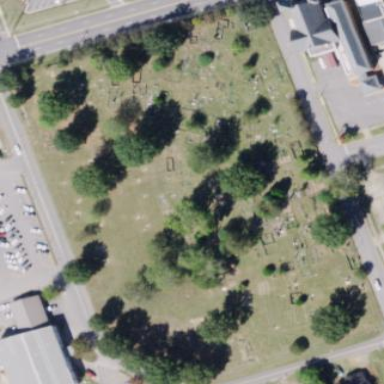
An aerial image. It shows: Cemetery.